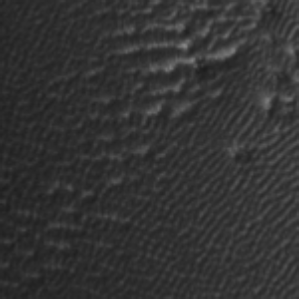
Label: frost